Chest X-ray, PA view. Patient: 60 years old, sex M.
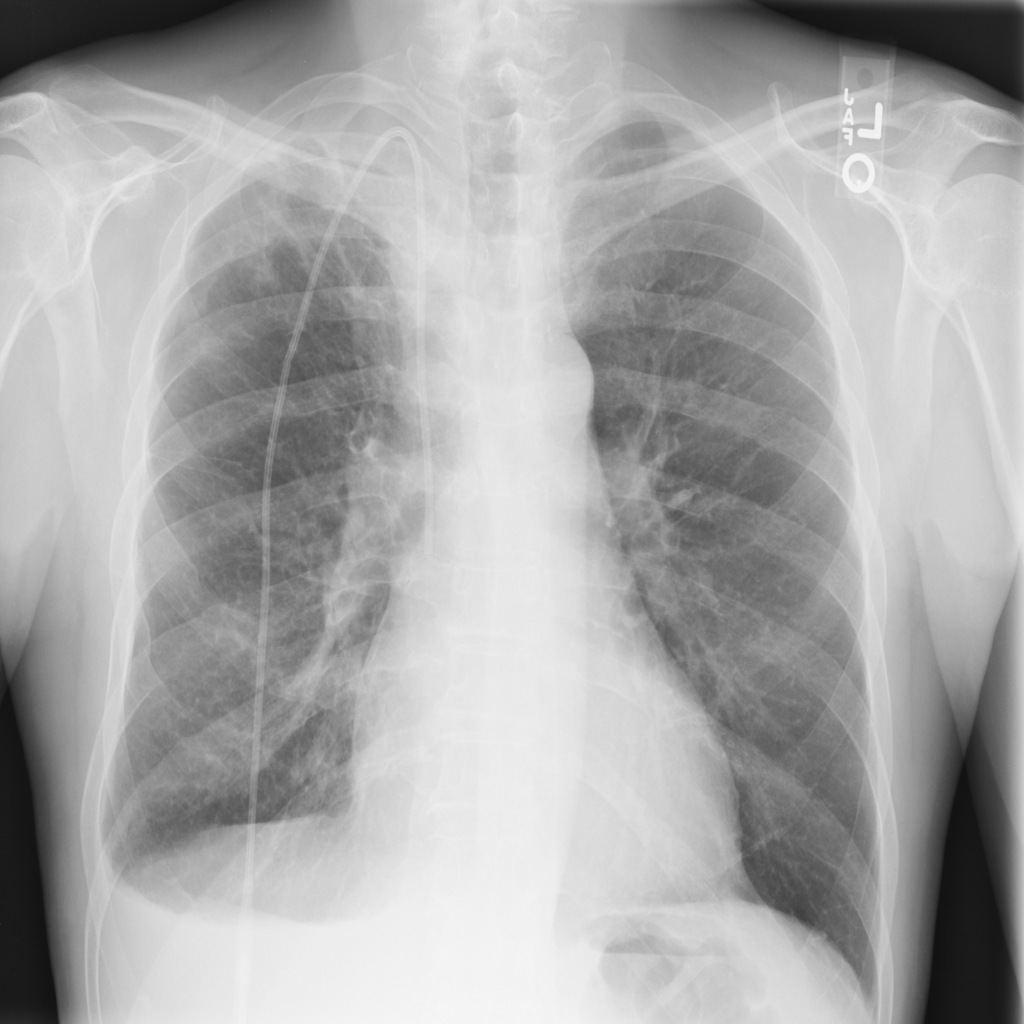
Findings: Effusion, Mass